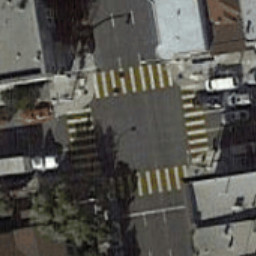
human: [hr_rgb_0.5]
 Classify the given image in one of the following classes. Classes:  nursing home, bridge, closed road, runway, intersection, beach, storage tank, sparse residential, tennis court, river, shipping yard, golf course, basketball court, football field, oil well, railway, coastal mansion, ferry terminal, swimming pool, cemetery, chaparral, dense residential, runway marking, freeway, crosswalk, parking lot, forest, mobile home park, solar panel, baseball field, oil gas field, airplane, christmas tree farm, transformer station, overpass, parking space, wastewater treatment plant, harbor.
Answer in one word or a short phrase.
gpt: crosswalk